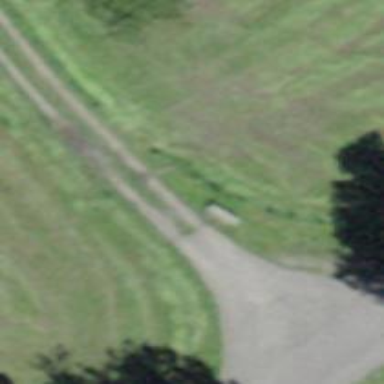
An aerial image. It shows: Bench.